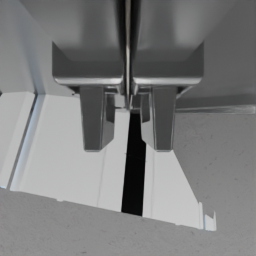
Label: architecture